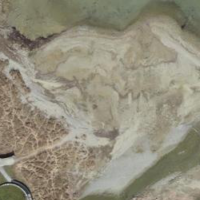
EUNIS habitat code: 14
Species observed at this site:
Certhia brachydactyla
Corvus corone
Podiceps cristatus
Fulica atra
Anas crecca
Dendrocopos major
Turdus viscivorus
Chroicocephalus ridibundus
Larus michahellis
Cygnus olor
Gallinula chloropus
Dendrocoptes medius
Erithacus rubecula
Columba livia
Cyanistes caeruleus
Anas platyrhynchos
Troglodytes troglodytes
Aythya ferina
Streptopelia decaocto
Chloris chloris
Aythya fuligula
Fringilla coelebs
Passer domesticus
Passer montanus
Columba palumbus
Turdus merula
Phalacrocorax carbo
Mareca strepera
Parus major
Mergus merganser
Cinclus cinclus
Motacilla alba